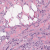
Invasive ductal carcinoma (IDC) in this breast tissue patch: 1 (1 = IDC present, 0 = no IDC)